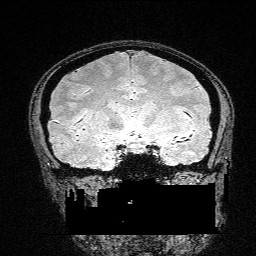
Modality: FLASH
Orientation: sagittal
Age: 25
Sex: female